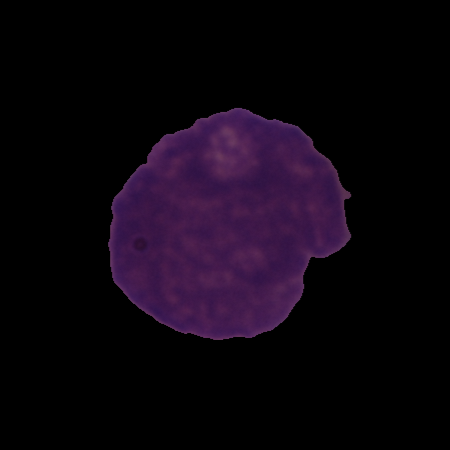
Label: cancer